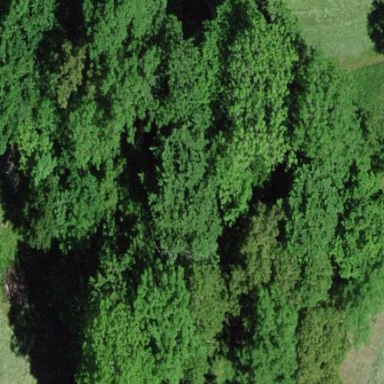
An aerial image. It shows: Forest area.